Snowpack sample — Loveland Pass, Silver Plume, Colorado, USA (1/12/25, 11:40 AM MST)
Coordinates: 39.66, -105.88
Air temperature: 7 °F
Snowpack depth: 140 cm
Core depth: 10 cm
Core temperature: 41 °F
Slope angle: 11°, slope face: 30°
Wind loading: high
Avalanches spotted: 2
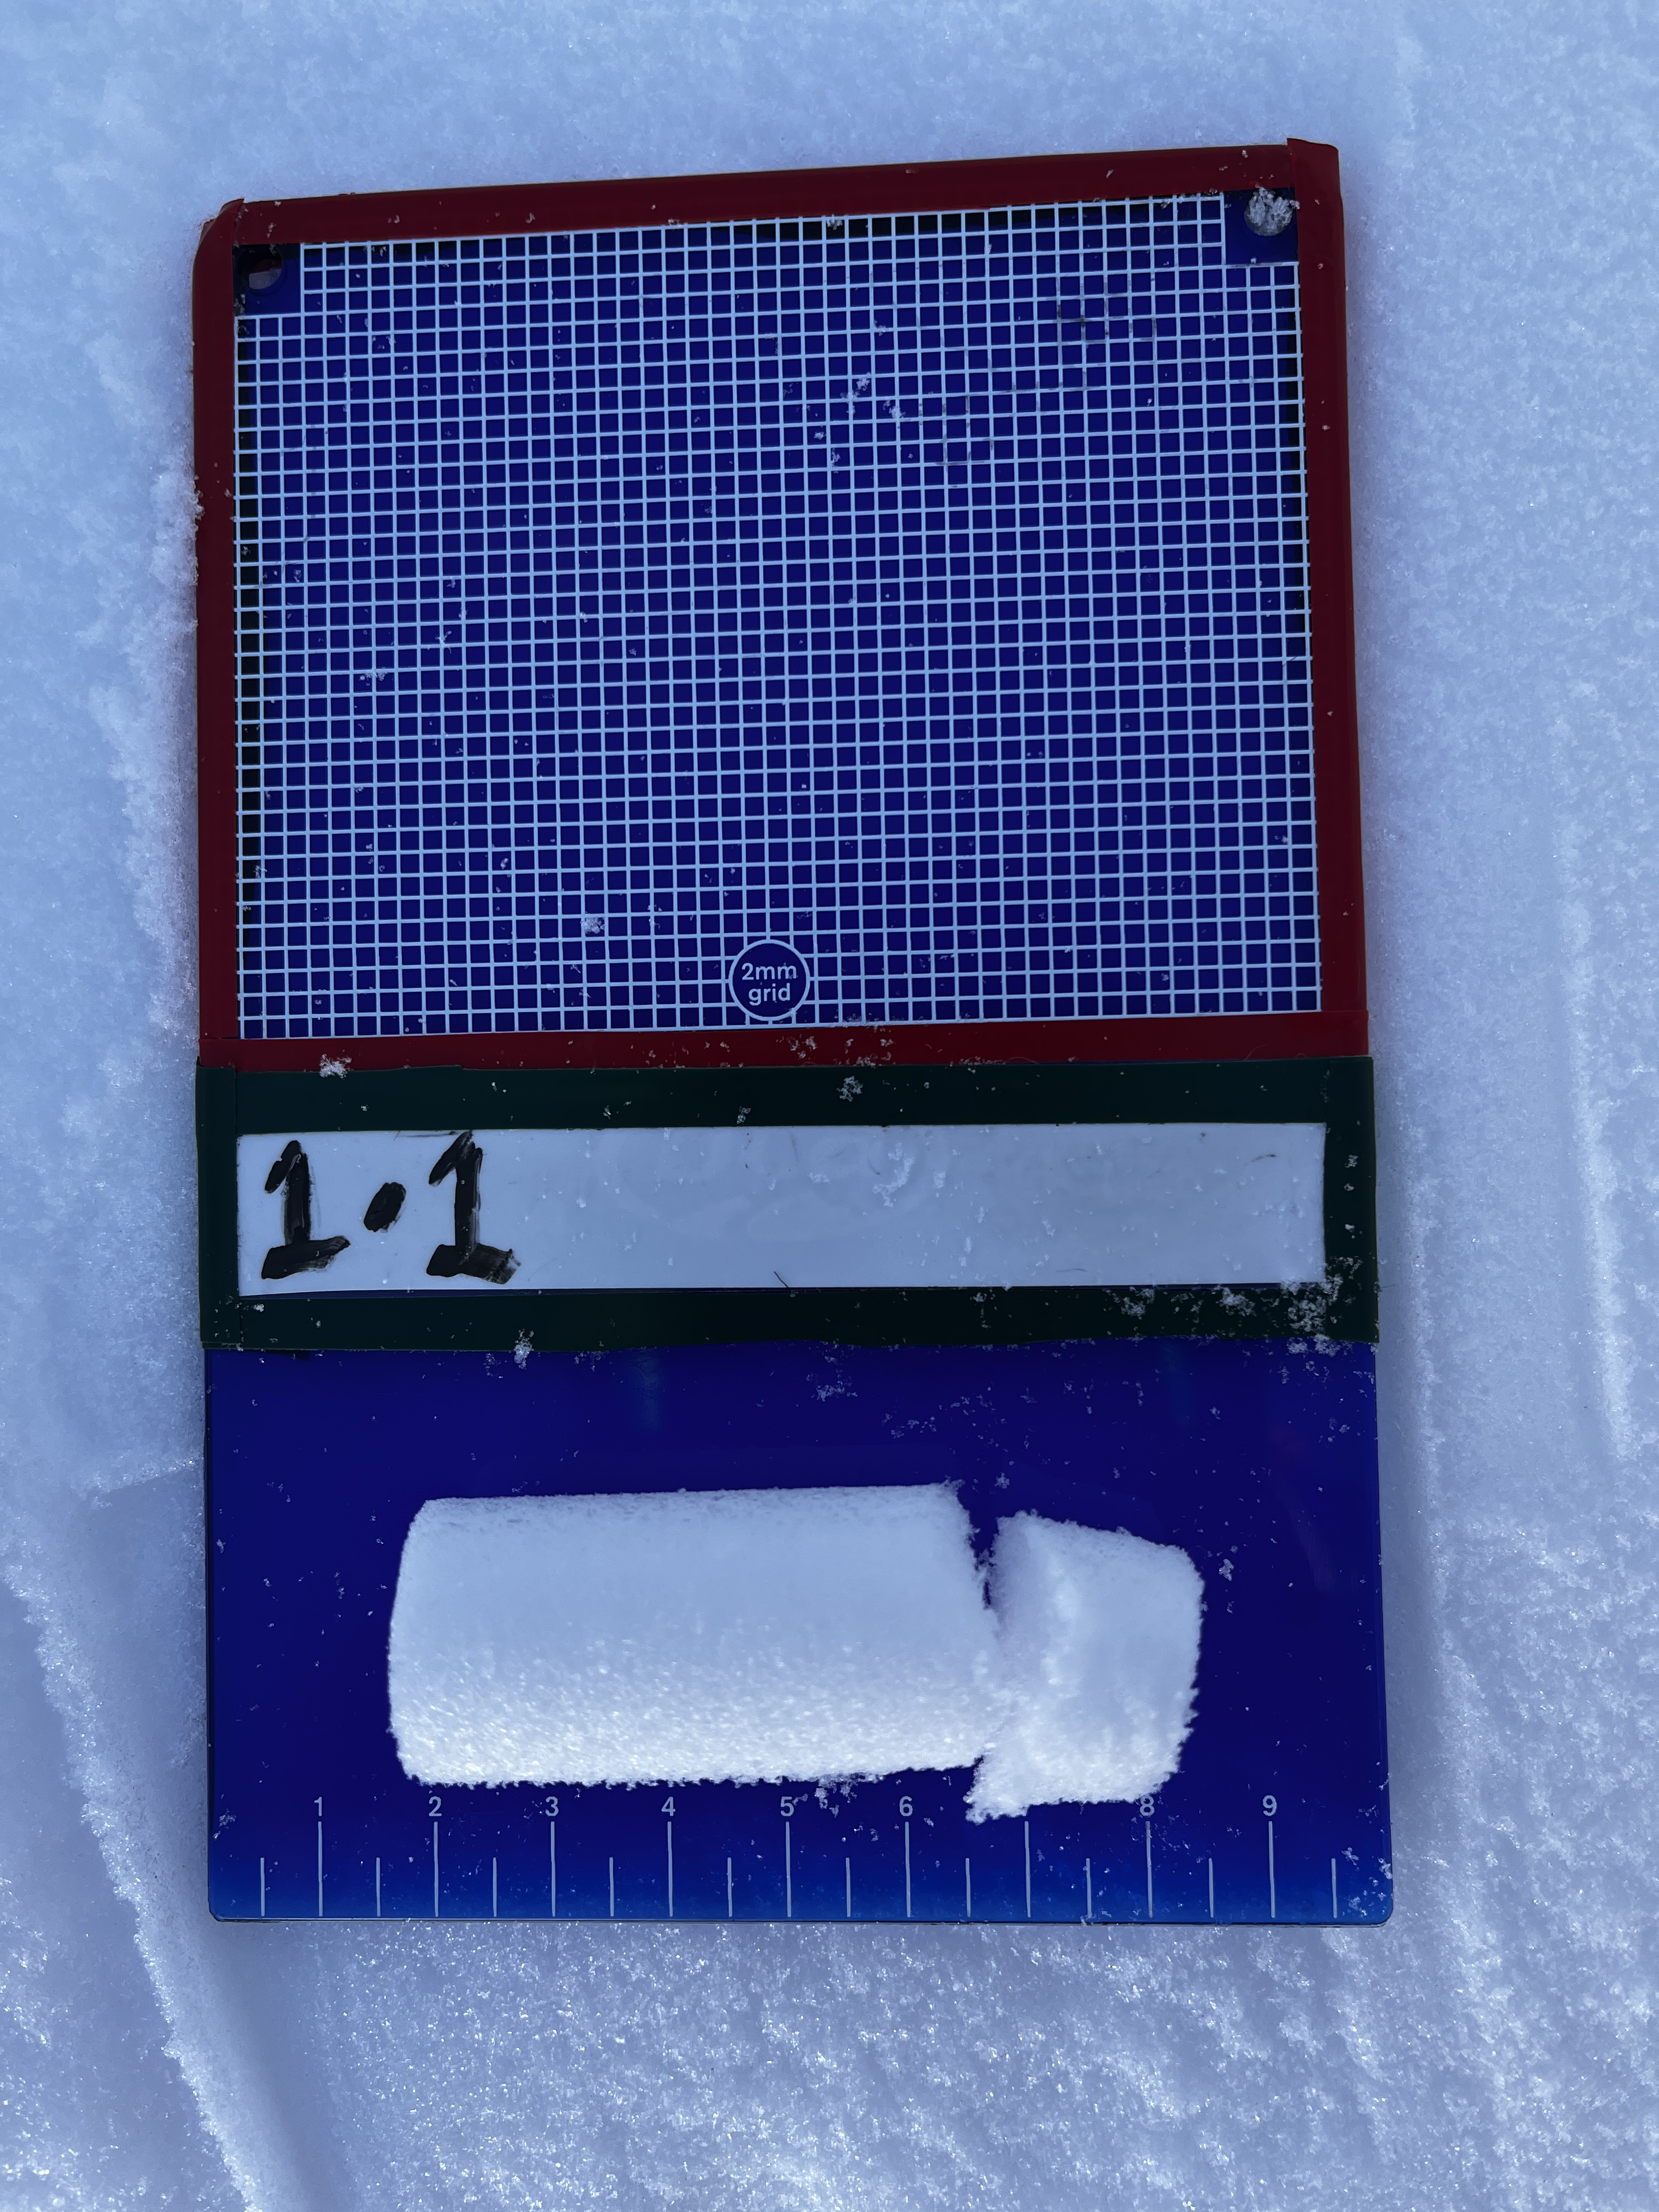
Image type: crystal_card
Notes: Pilot using slightly modified coring method that took too large segment for snow profile picturing, advised not to use in higher level models. Two avalanche on south face nearby, partially cloudy with light snow in the last 24 hours. Lots of wind loading on eastern features.